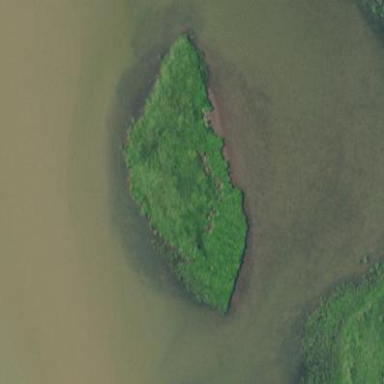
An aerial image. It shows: Marshy wetland area.